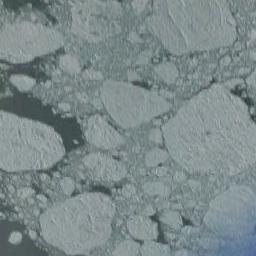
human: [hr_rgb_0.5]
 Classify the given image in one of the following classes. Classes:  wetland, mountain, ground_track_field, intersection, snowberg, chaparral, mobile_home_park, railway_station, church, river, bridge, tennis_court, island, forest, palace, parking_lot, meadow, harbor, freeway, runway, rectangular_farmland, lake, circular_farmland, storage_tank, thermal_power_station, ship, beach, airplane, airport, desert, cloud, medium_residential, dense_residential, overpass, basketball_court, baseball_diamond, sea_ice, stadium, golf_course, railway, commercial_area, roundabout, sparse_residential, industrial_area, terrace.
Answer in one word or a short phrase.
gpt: sea_ice